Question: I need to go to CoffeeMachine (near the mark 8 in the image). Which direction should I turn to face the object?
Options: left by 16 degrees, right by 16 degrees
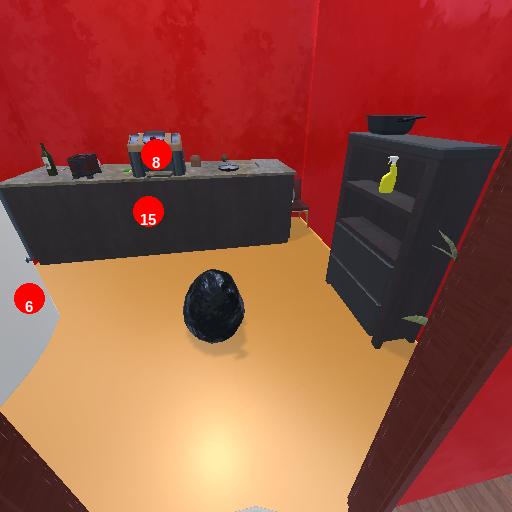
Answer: left by 16 degrees